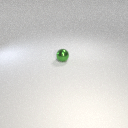
small green metal sphere